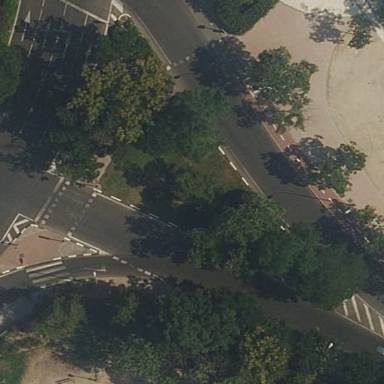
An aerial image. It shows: Kerb barrier with traffic calming island.